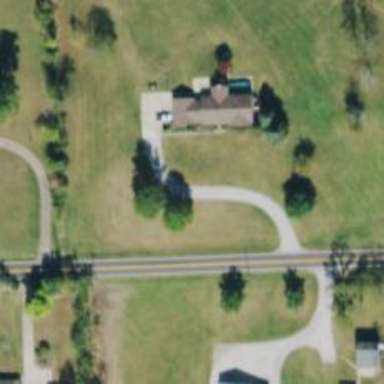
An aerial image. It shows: Driveway.